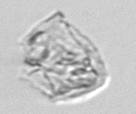
Label: detritus_transparent